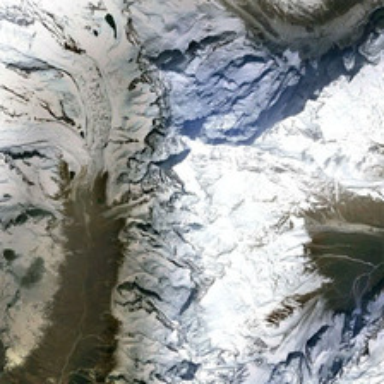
It is a piece of white snow mountain .